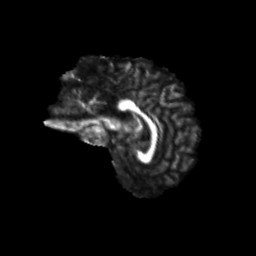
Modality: FA
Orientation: sagittal
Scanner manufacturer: siemens
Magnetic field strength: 3 T
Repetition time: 9.2 s
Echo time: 0.084 s